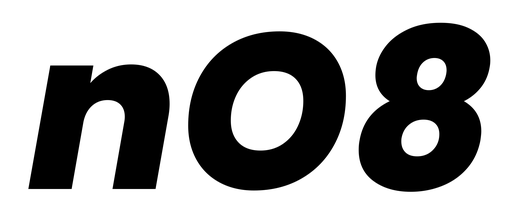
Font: Poppins-ExtraBoldItalic